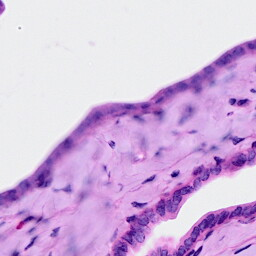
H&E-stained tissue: Ovarian